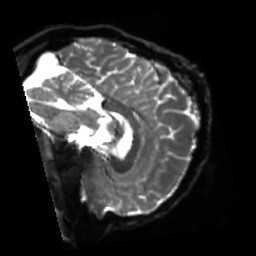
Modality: sbref
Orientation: sagittal
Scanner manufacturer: siemens
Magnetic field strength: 3 T
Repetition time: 4 s
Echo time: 0.0594 s